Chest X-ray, AP view. Patient: 60 years old, sex F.
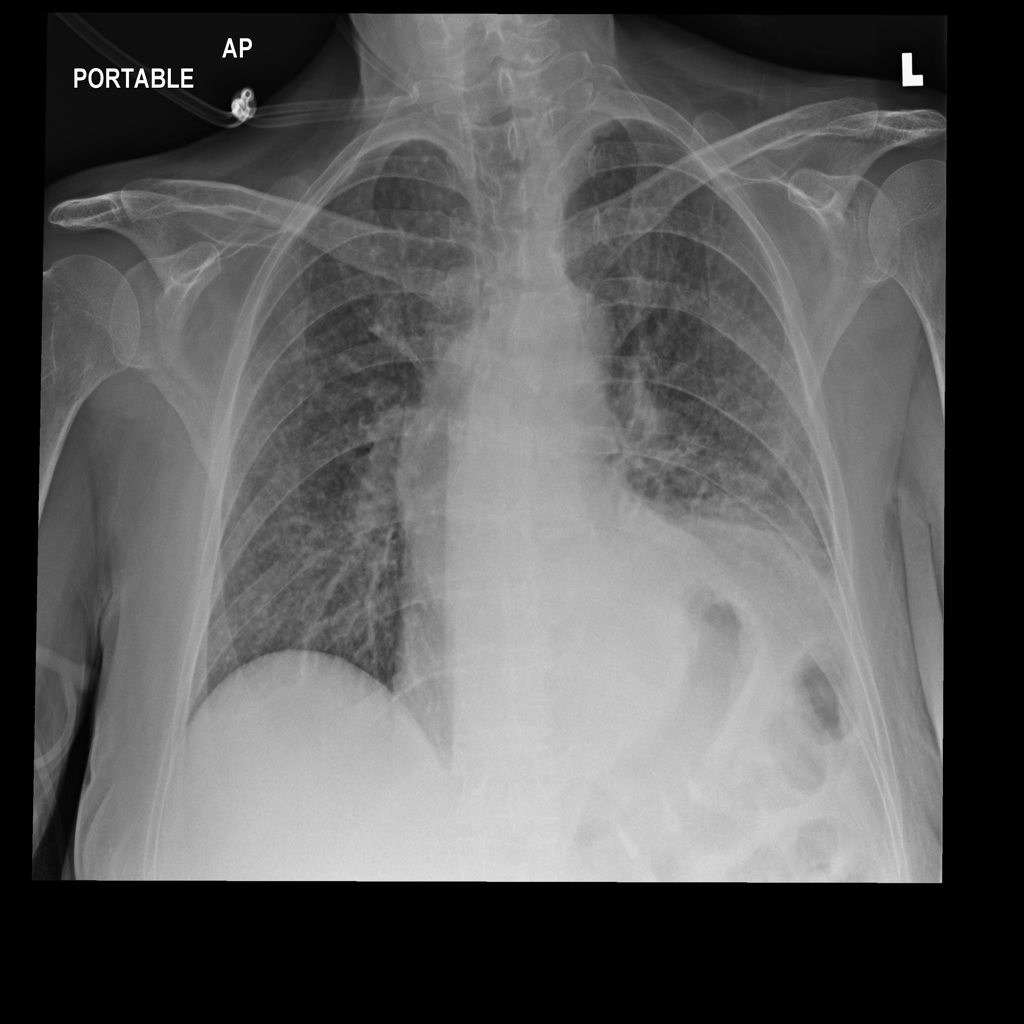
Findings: No Finding